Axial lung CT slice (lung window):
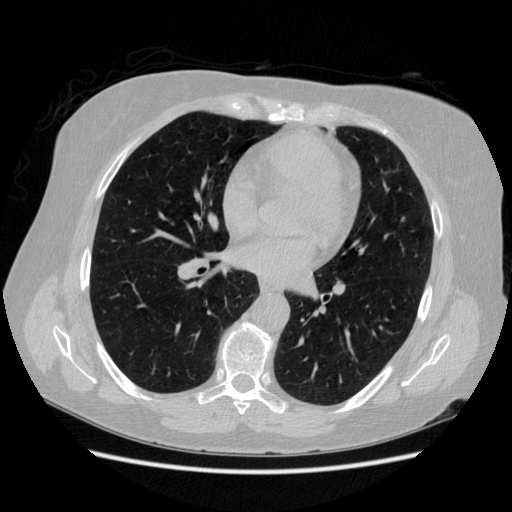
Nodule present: no